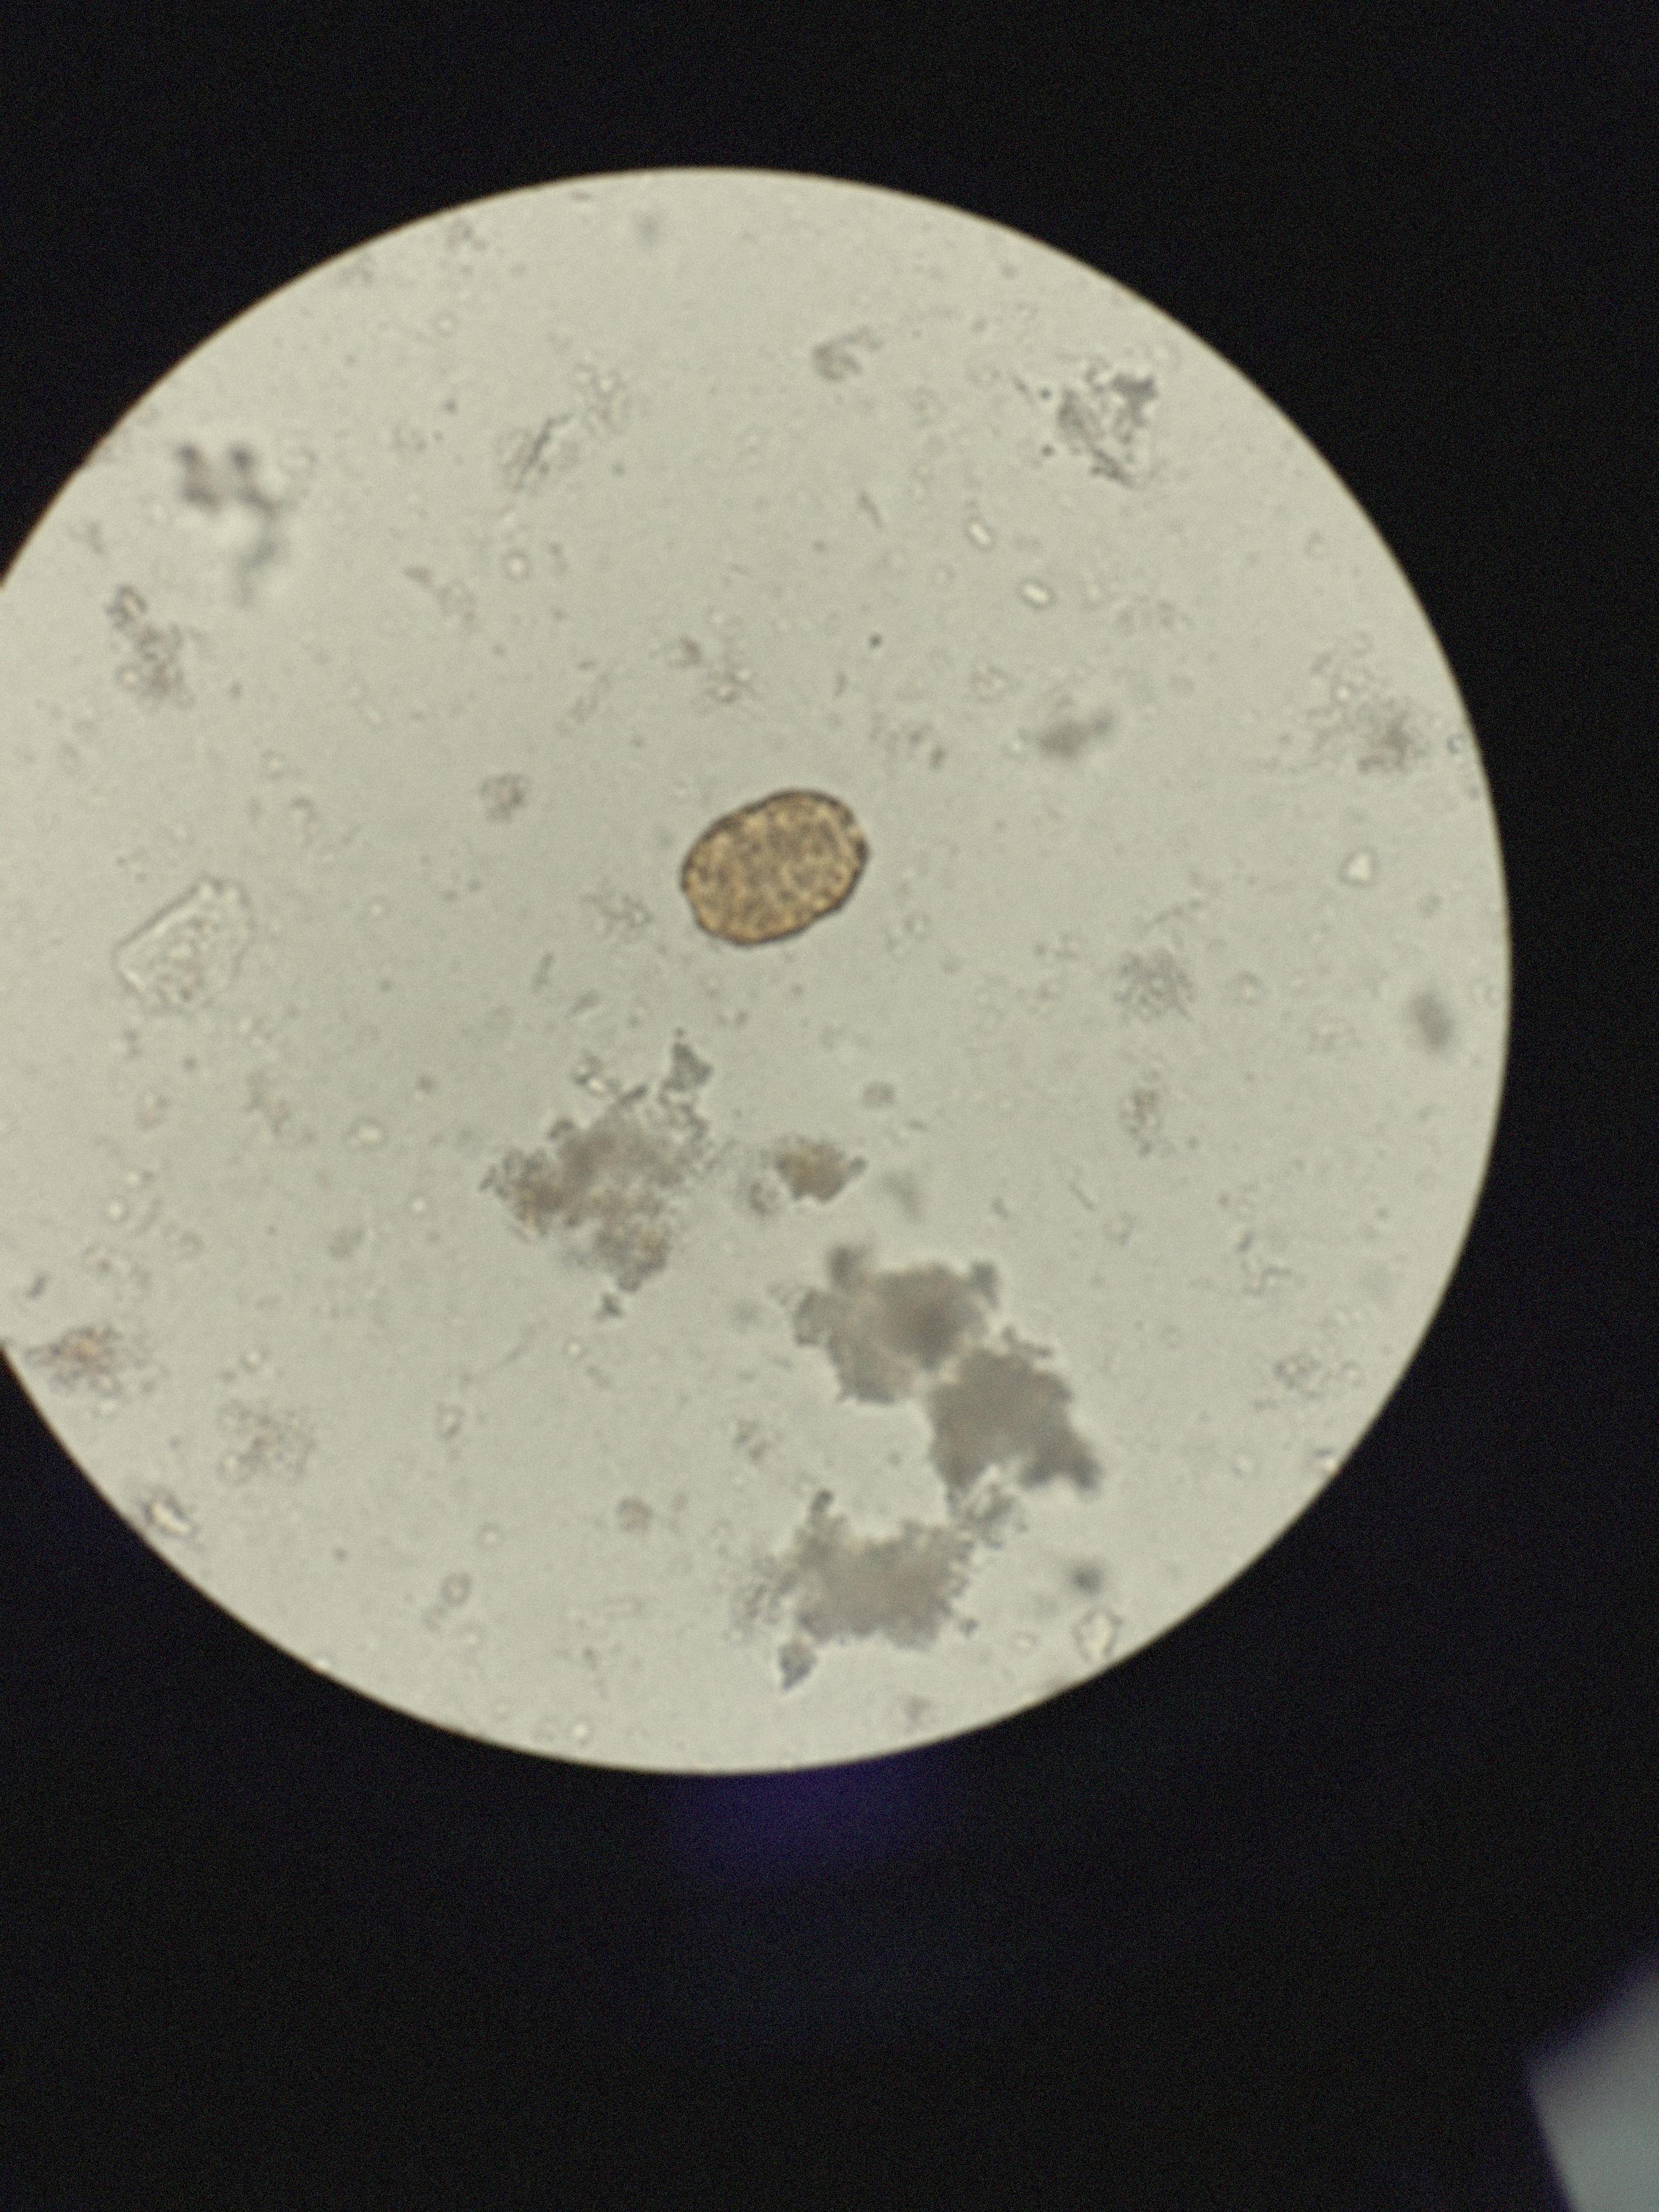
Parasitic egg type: Ascaris lumbricoides